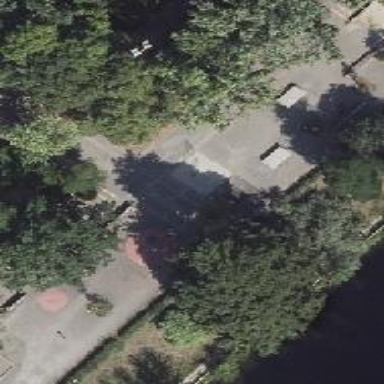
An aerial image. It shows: Playground featuring trampoline.